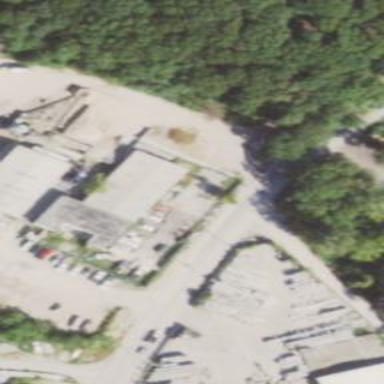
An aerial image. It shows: Industrial building.